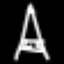
Label: The Eiffel Tower